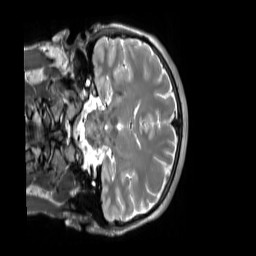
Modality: T2w
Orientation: coronal
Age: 26
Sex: male
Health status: ill
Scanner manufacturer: siemens
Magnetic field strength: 3 T
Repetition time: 2.8 s
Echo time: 0.326 s